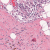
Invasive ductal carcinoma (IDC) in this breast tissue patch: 0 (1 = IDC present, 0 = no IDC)